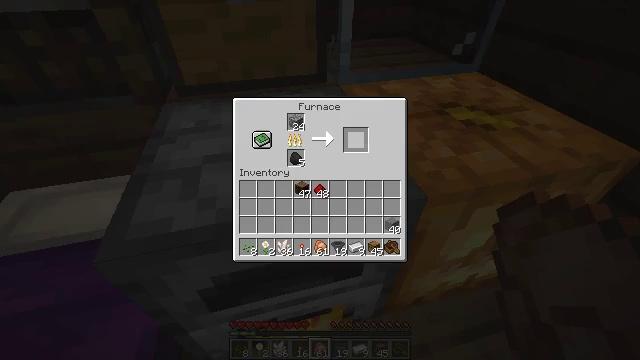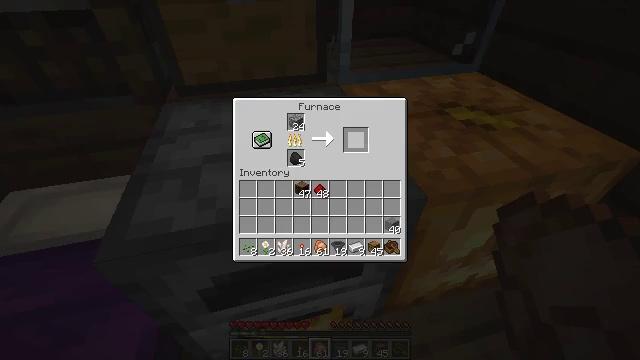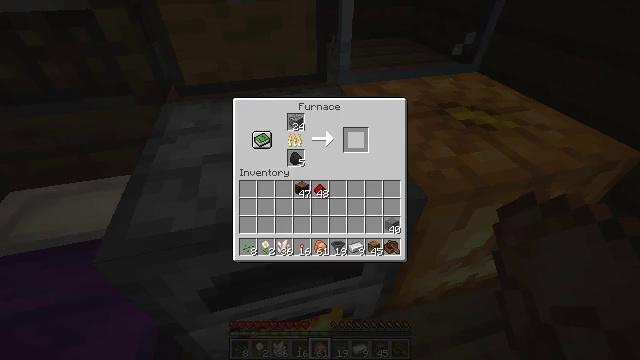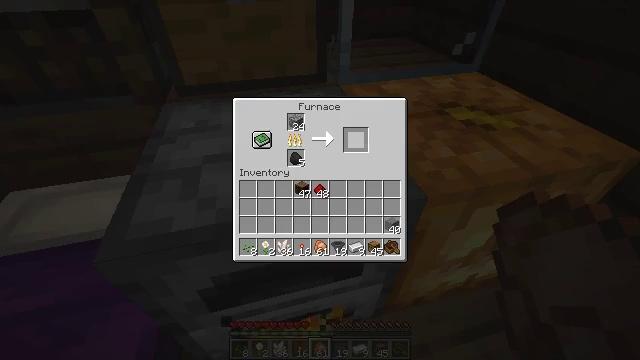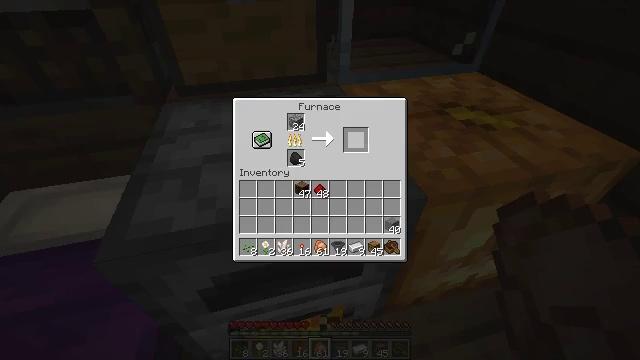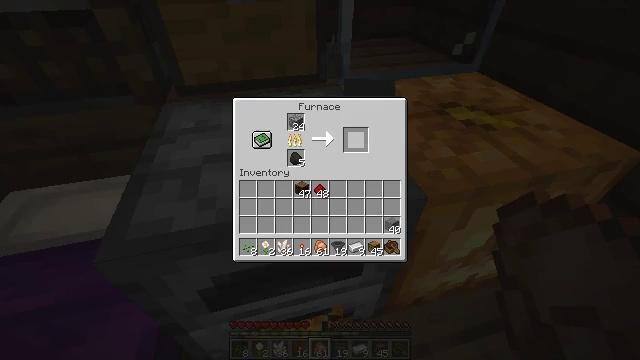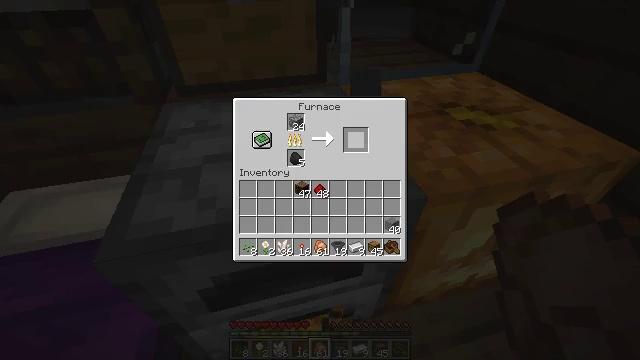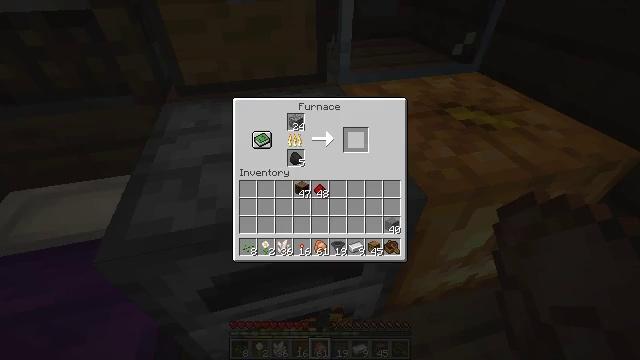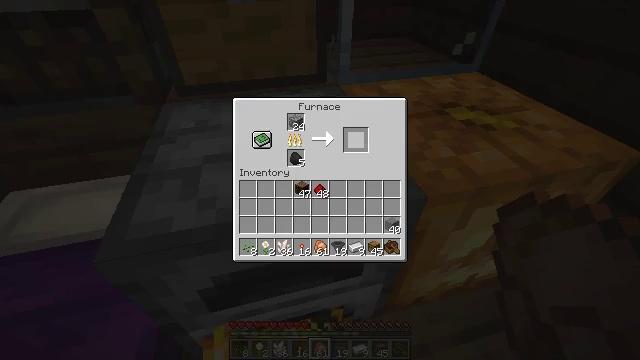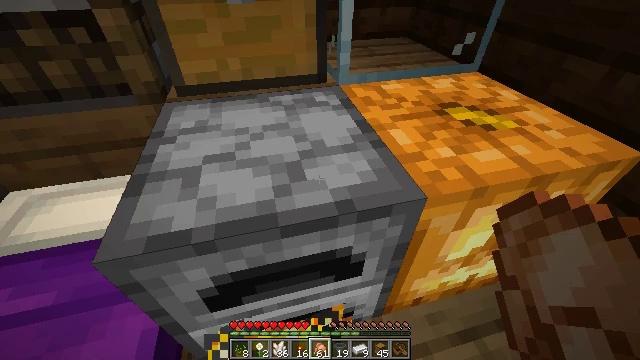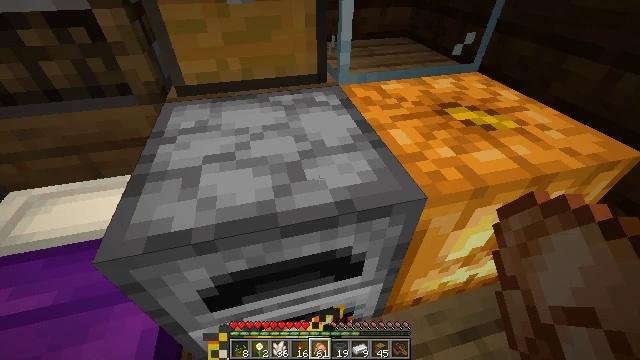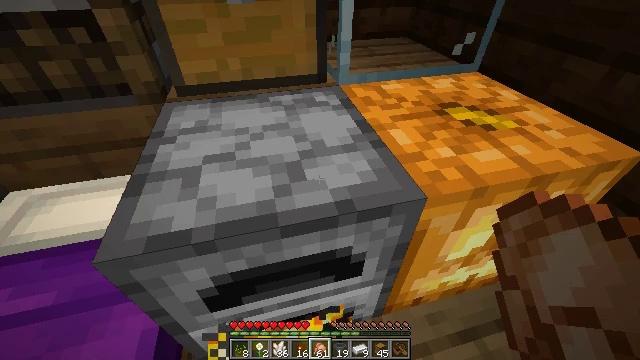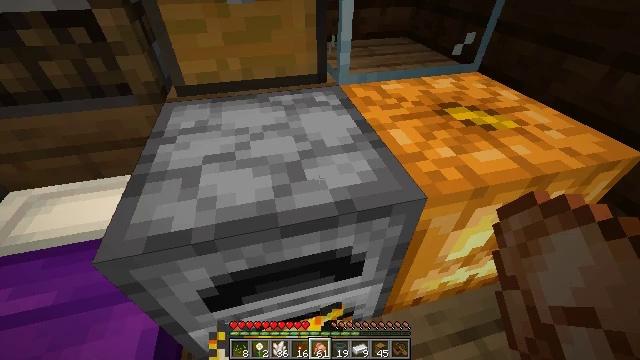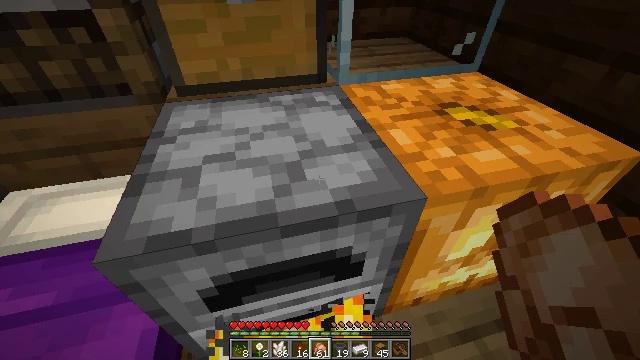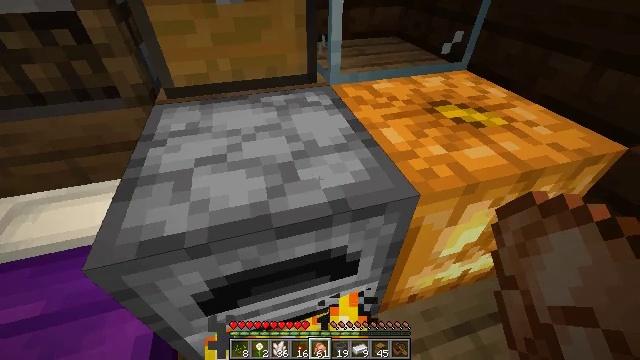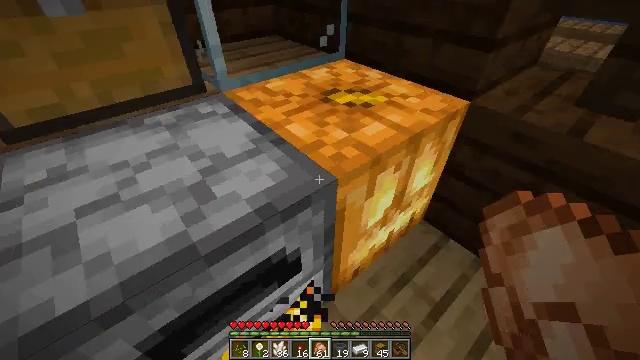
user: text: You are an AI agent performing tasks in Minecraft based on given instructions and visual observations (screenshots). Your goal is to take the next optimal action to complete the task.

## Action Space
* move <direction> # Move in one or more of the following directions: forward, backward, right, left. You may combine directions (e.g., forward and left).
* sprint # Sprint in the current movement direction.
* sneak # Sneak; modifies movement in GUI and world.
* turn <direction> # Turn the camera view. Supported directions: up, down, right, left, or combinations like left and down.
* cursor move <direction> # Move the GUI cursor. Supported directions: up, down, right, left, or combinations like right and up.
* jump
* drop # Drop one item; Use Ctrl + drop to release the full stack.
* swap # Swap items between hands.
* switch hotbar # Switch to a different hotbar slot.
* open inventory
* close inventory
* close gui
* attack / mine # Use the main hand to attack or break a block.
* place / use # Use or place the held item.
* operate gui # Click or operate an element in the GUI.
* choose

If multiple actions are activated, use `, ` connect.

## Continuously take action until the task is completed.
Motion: motion action
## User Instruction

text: Craft a comparator.
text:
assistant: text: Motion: open gui
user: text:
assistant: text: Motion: no_op
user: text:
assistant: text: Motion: no_op
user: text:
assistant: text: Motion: no_op
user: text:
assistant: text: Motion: no_op
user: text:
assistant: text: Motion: no_op
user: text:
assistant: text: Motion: no_op
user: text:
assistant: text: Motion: no_op
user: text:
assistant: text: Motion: no_op
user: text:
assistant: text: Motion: close gui
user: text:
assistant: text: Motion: no_op
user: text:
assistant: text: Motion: no_op
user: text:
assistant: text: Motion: no_op
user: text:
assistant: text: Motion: turn right
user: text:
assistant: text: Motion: turn right
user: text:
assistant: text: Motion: turn right
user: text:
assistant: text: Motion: turn right and up
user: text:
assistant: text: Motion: turn right and up
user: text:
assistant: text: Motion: turn right
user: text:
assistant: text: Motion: turn right
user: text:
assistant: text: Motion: no_op
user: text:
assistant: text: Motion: no_op
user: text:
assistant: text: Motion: no_op
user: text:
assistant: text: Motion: no_op
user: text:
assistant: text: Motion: turn right and up
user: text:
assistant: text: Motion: turn right and up
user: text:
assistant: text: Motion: turn right and up
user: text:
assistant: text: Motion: turn right and up
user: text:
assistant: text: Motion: turn up
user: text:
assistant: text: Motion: turn left